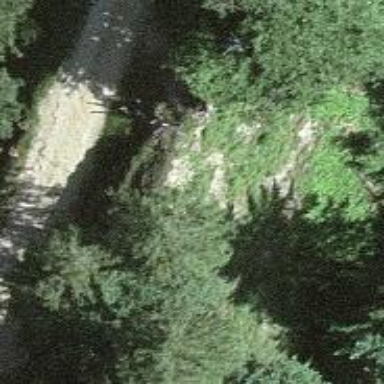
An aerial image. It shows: Natural cliff.